Question: I have a strange problem and I apologise if the title does not make much sense as I cant seem to word it right.
Basically I am trying to check if a certain string is only numbers, for this I am using regluar expressions
'''
preg_match("/^[0-9]+$/", $ordernumber[1]);
'''
this is where it gets hard to explain from debugging I have learned that '$ordernumber[1]' which should be '"41720"' when 'var dumped $ordernumber[1]' has a string length of when there is only in there.
Which leads me to believe there is a whitespace character in that string which is not accounted for in the regex.
Note the string length
Thank you for reading.
Just figured out If I use 'preg_match("/^[0-9]+$\D/", $ordernumber[1]);' \D(non-digit)then it does return true, which solves my issue, would still like to know what character it is though, if anyone knows how to find out.
Answer below which will trim whitespace characters from the beginning and end of a string, would actually do what I wanted.

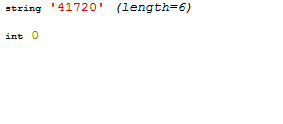
Answer: Tried modifying your regex to
'''
preg_match("/^[0-9]+$/", trim($ordernumber[1]));
'''